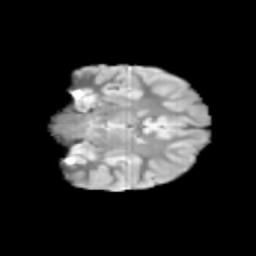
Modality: T2w
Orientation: coronal
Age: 9
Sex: female
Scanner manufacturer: siemens
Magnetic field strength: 3 T
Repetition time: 3.8 s
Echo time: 0.07 s